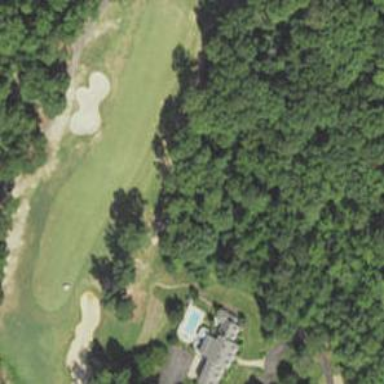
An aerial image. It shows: Scenic golf fairway.